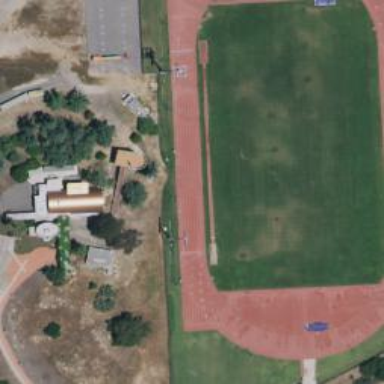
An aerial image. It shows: Athletics pitch used for leisure sports activities.